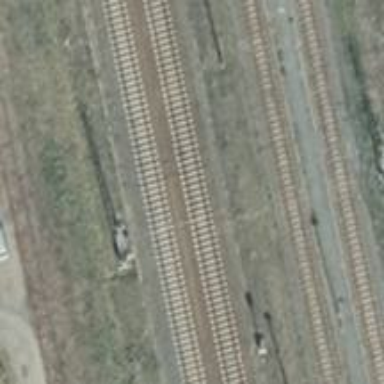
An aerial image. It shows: Milestone along the railway with catenary mast.